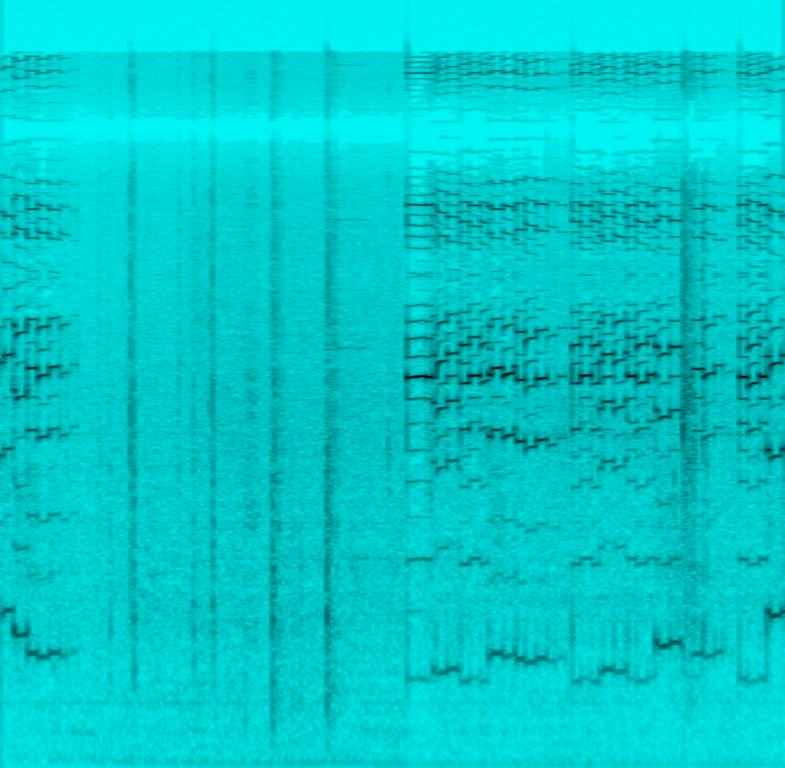
The low quality recording features a detuned synth lead melody played on some kind of kids toy. It sounds very digital, like an 8bit melody and the recording is very noisy.